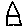
Label: house